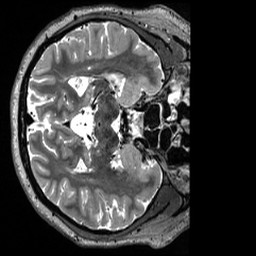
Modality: T2w
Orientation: axial
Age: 43
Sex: female
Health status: ill
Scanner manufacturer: siemens
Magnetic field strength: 3 T
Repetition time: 3.2 s
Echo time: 0.563 s